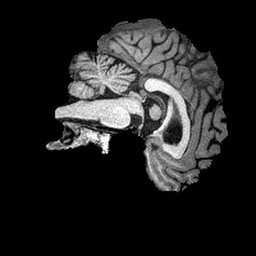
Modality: T1w
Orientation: sagittal
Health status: healthy